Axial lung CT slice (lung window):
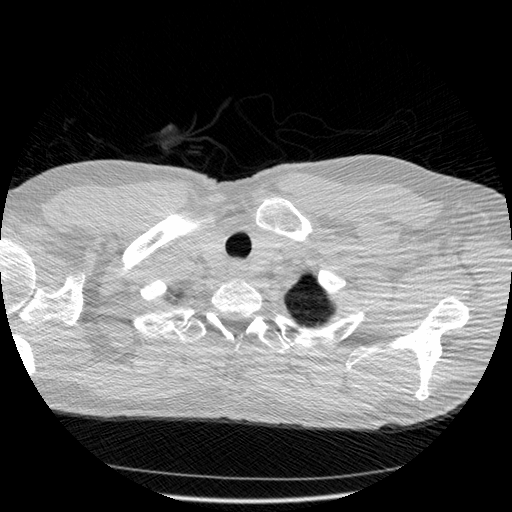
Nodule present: no